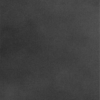
Label: dusty